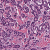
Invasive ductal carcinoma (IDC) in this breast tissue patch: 1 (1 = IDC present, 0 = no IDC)